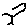
Label: bird